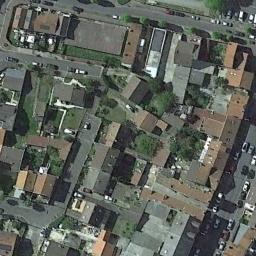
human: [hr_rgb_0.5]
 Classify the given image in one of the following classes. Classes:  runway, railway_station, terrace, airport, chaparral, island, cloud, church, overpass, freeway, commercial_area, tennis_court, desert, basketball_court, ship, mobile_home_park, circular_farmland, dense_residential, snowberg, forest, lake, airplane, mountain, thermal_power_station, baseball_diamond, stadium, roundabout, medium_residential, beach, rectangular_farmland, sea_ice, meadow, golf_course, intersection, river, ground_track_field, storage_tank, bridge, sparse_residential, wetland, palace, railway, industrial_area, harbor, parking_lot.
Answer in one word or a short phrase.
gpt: dense_residential